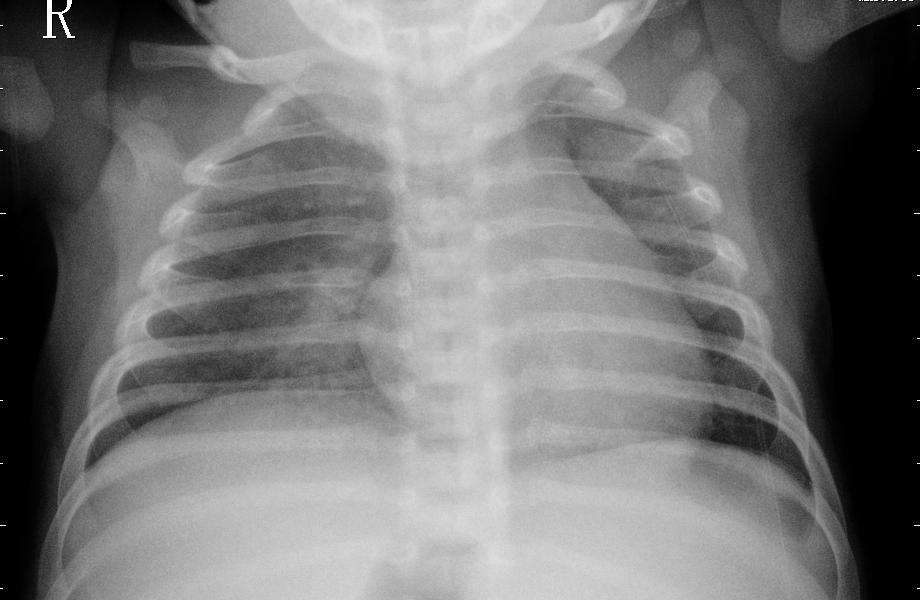
Diagnosis: PNEUMONIA